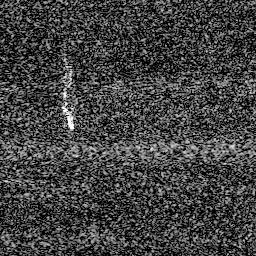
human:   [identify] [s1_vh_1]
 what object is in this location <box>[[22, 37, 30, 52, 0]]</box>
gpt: <ref>1 medium ship at the left</ref>